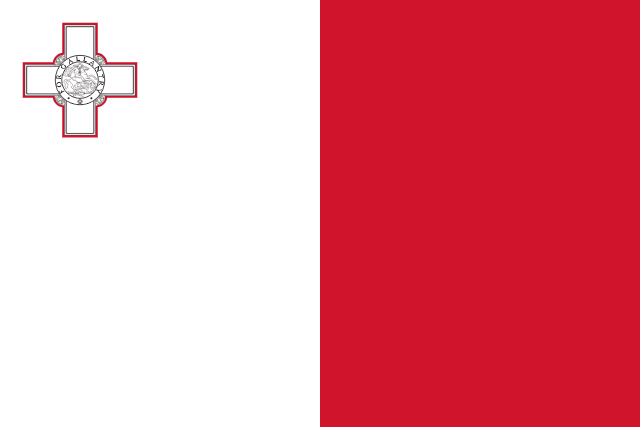
Country: Malta
Country code: mt